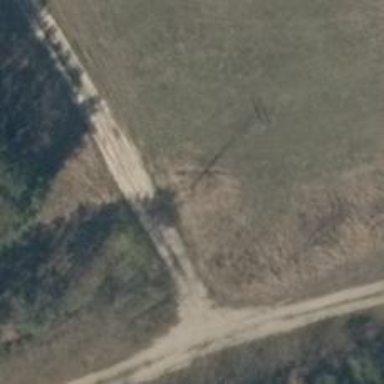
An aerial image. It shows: Power pole.